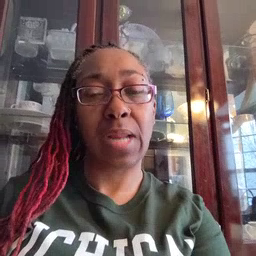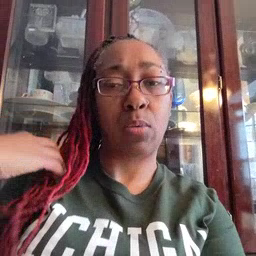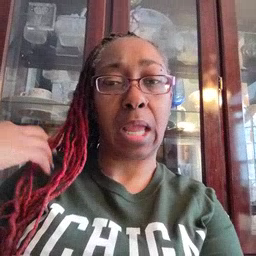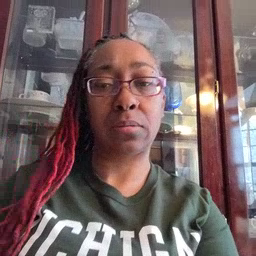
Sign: outside